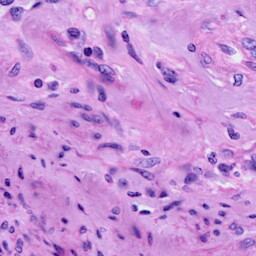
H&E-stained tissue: Cervix